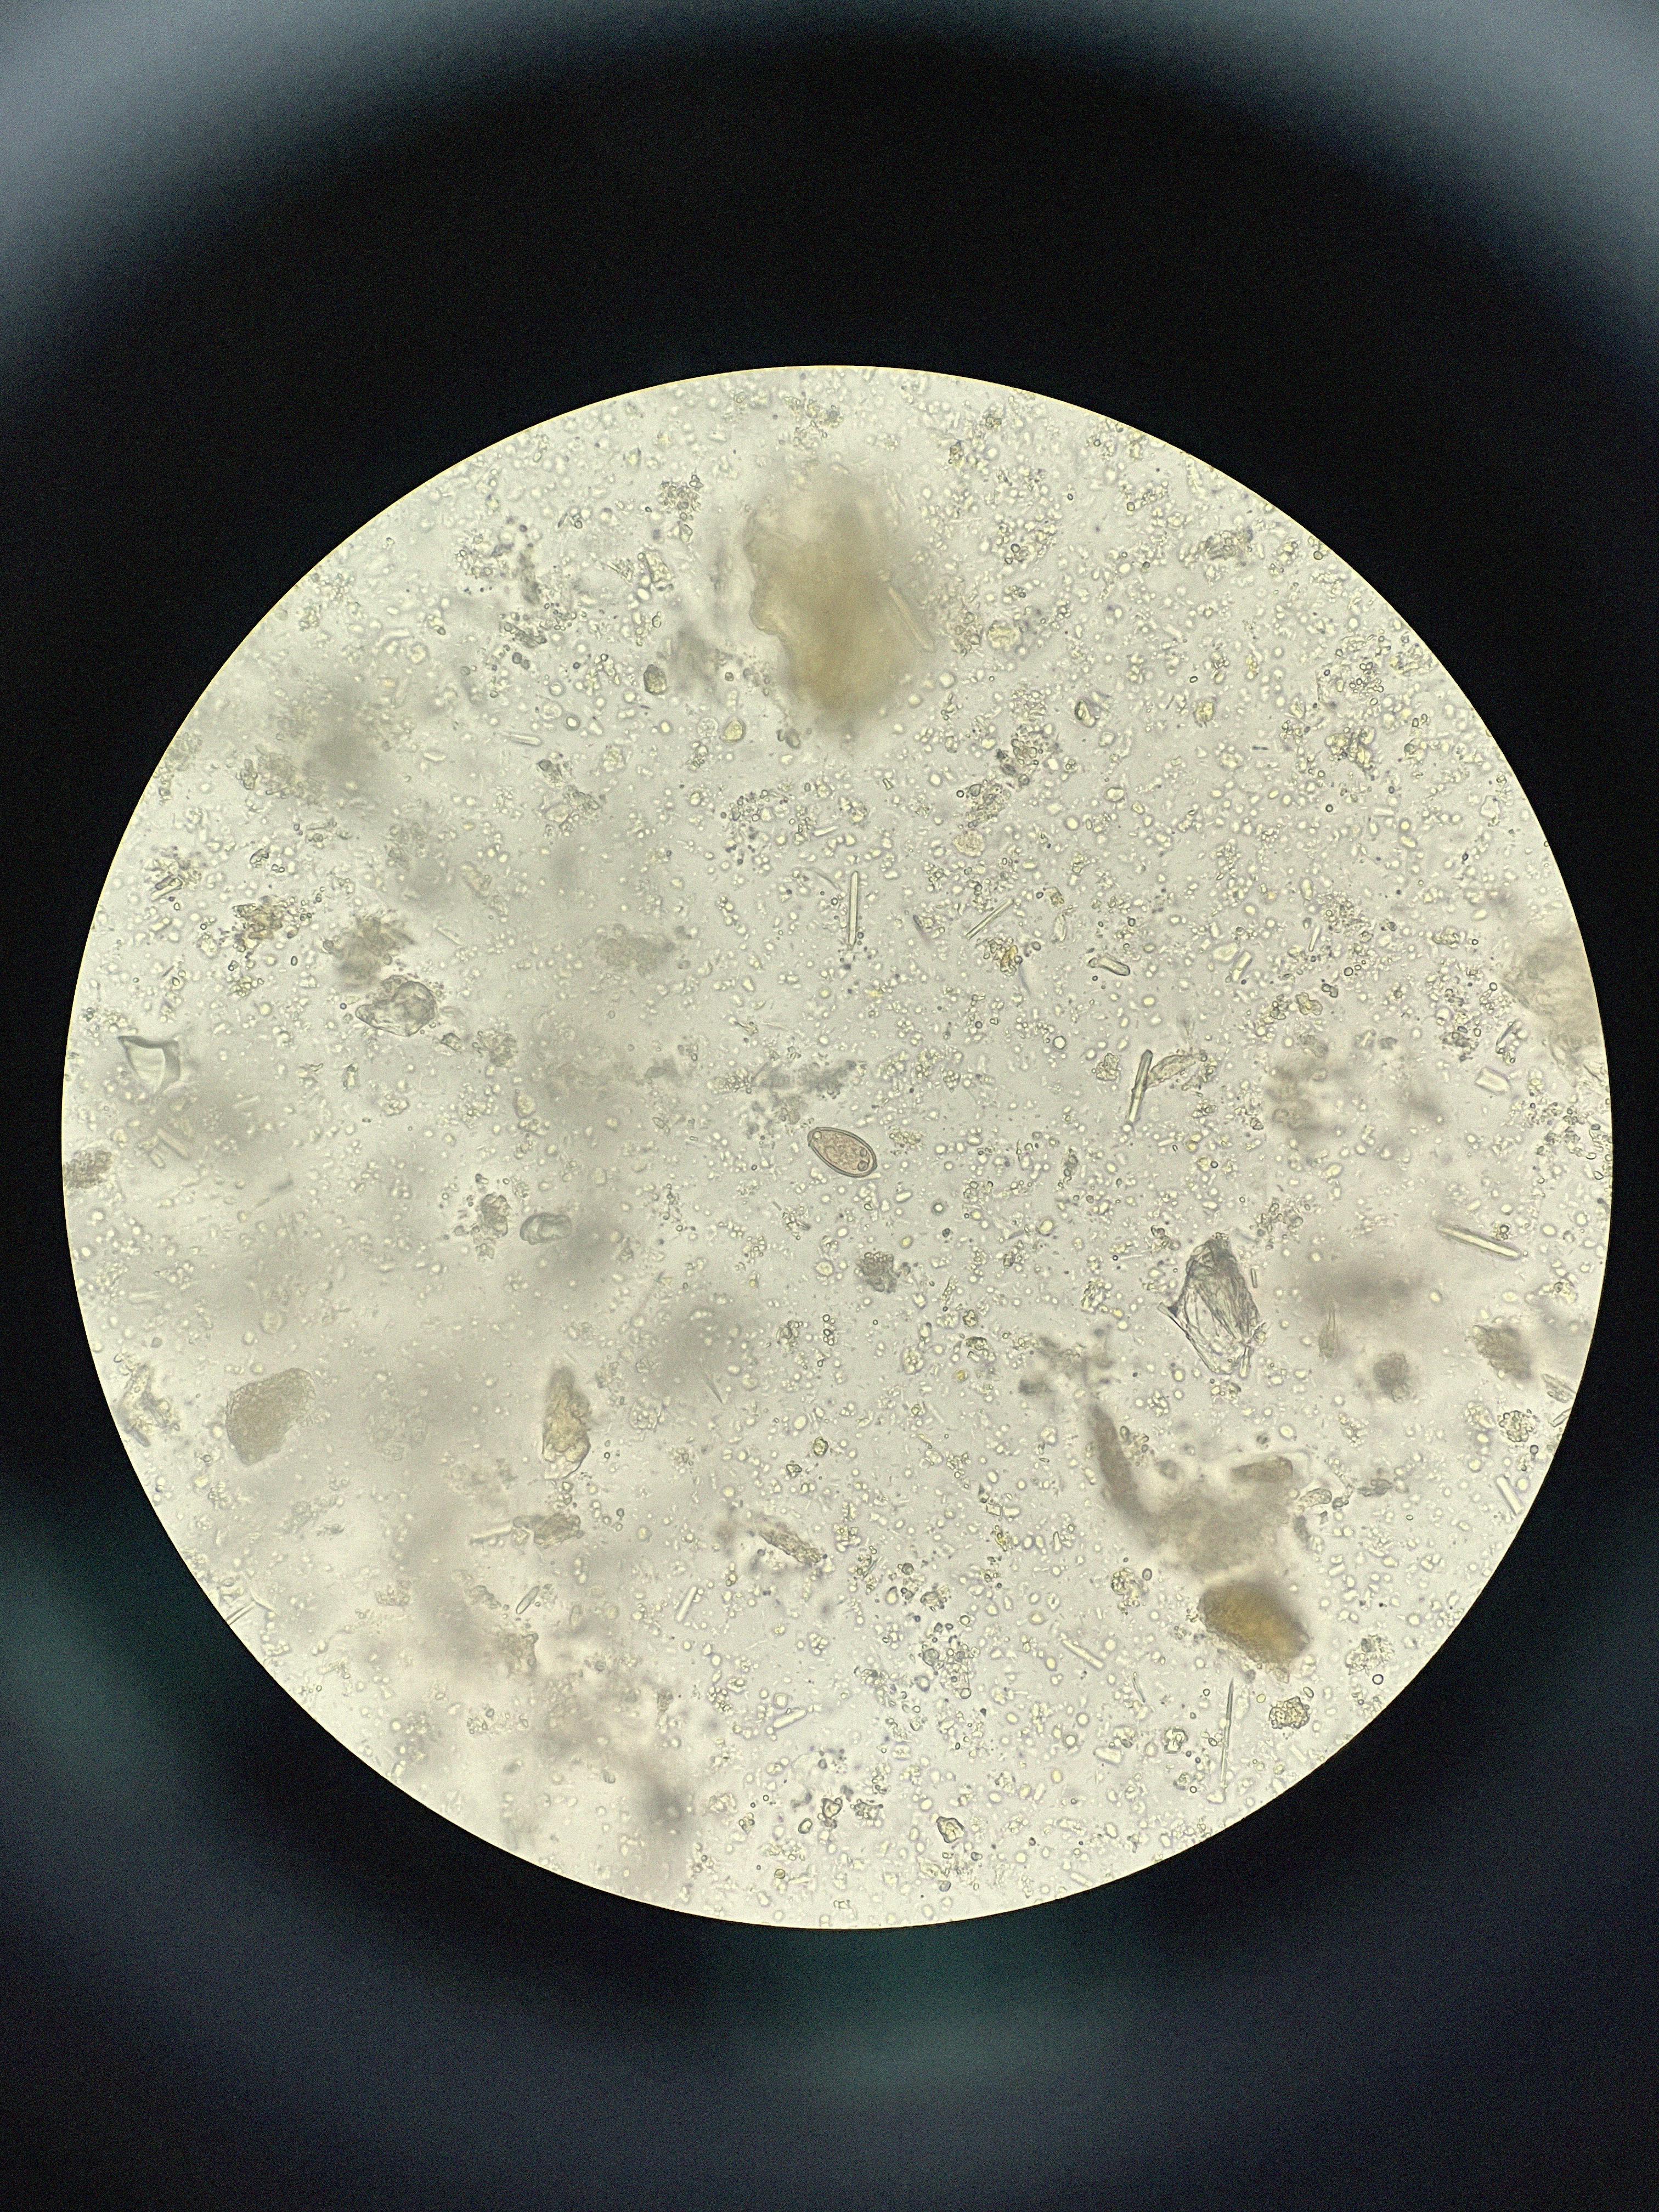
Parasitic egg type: Opisthorchis viverrine